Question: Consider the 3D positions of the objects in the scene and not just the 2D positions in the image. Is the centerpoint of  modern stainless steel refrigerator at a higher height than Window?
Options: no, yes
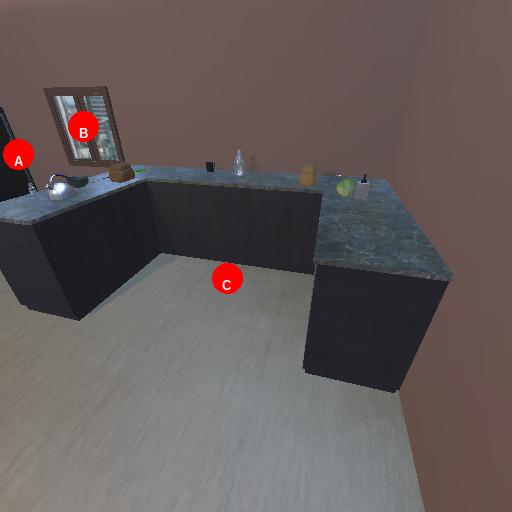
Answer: no